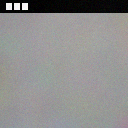
Screen state: on